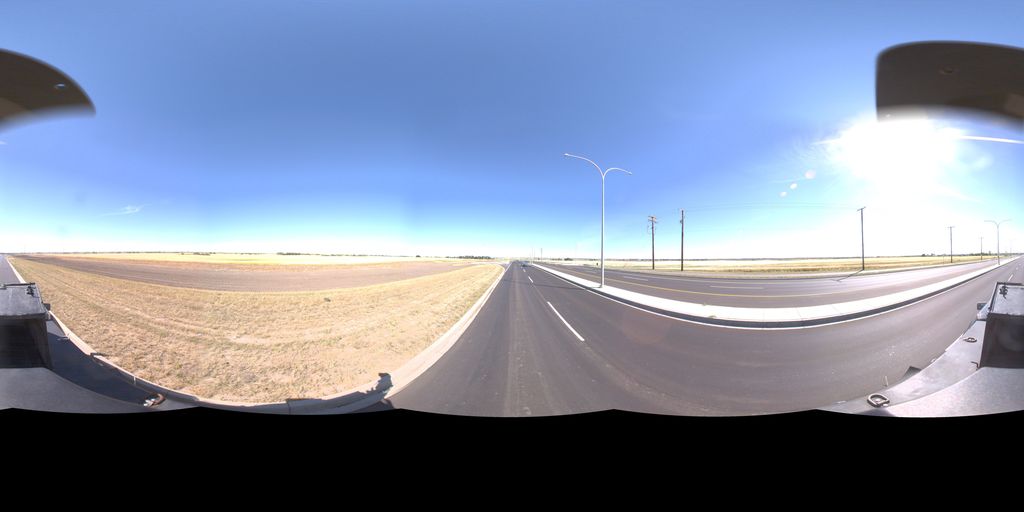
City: saskatoon